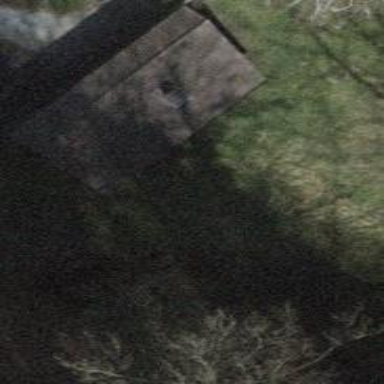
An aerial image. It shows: Shelter.